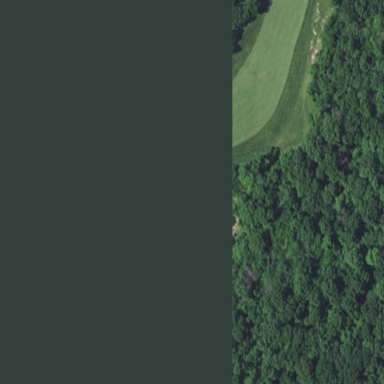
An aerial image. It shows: Grassy area designated as golf fairway.